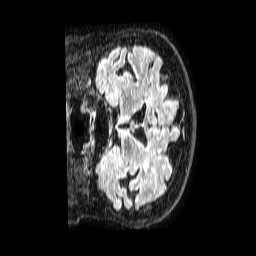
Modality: FLAIR
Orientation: coronal
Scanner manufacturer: philips
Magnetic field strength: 1.5 T
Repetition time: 4.8 s
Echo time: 0.3 s